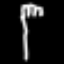
Label: fork